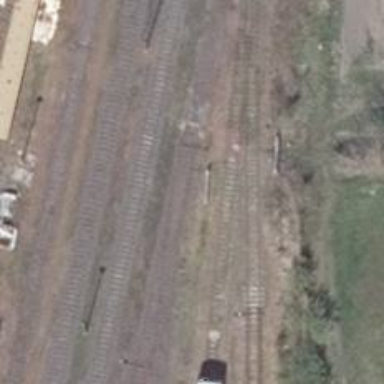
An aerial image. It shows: Railway switch.